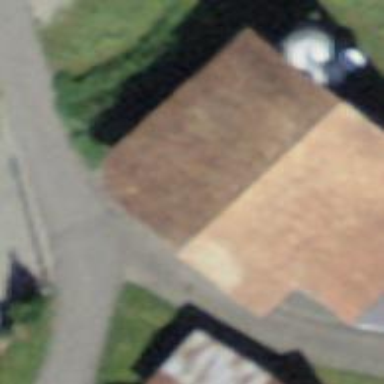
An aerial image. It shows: Barn.